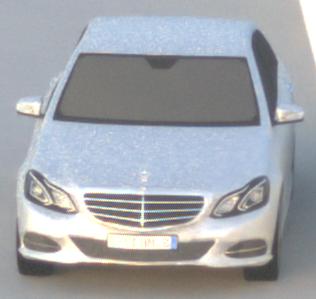
Make: Mercedes-Benz
Model: E 200
Detailed model: E-Class (212) Limousine
Model produced from: 2013/04
Model produced until: 2015/10
Doors: 4
Color: white
Road condition: dry road
Daytime: dawn
Contrast: medium contrast